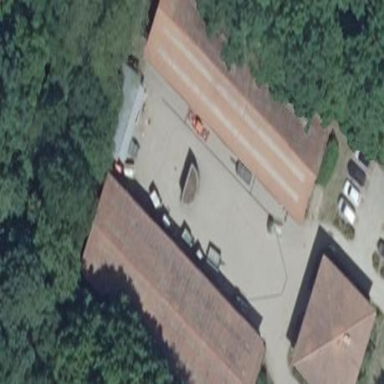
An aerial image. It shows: Warehouse with gabled roof.